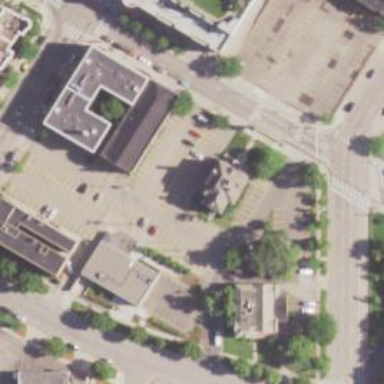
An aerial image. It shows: Parking area with surface.